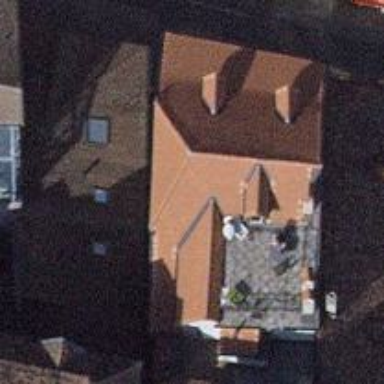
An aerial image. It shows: Restaurant.